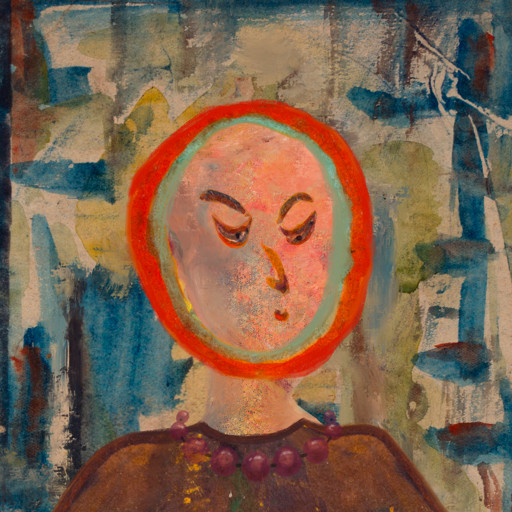
Background: Orphan, Head And Neck Side: Irani, Face Side: Hypocrite, Bust: Comrade, Hair Side: Sisters, Head Accessory: Blank, Second Necklace: Blank, Necklace: Irani_2, Baby: Blank